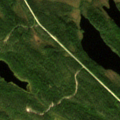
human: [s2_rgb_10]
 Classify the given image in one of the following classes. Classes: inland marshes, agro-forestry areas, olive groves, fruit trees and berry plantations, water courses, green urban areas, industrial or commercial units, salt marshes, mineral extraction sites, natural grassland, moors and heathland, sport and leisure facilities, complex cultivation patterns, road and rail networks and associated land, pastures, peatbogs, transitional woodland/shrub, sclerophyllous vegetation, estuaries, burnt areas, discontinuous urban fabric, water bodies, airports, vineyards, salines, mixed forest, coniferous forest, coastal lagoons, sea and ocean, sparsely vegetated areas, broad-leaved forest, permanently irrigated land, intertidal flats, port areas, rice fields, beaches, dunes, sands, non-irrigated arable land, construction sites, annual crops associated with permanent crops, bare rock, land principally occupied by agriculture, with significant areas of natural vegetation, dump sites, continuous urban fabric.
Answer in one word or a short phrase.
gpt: coniferous forest